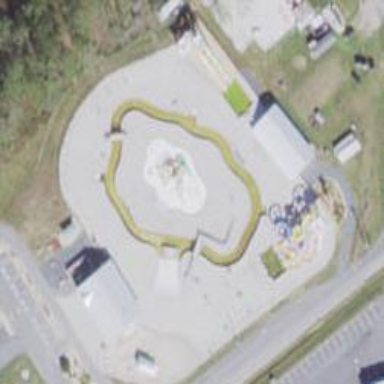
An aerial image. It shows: Water park.